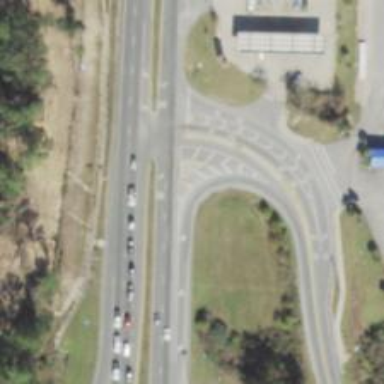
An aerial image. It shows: Tertiary link road with asphalt surface.